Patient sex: F
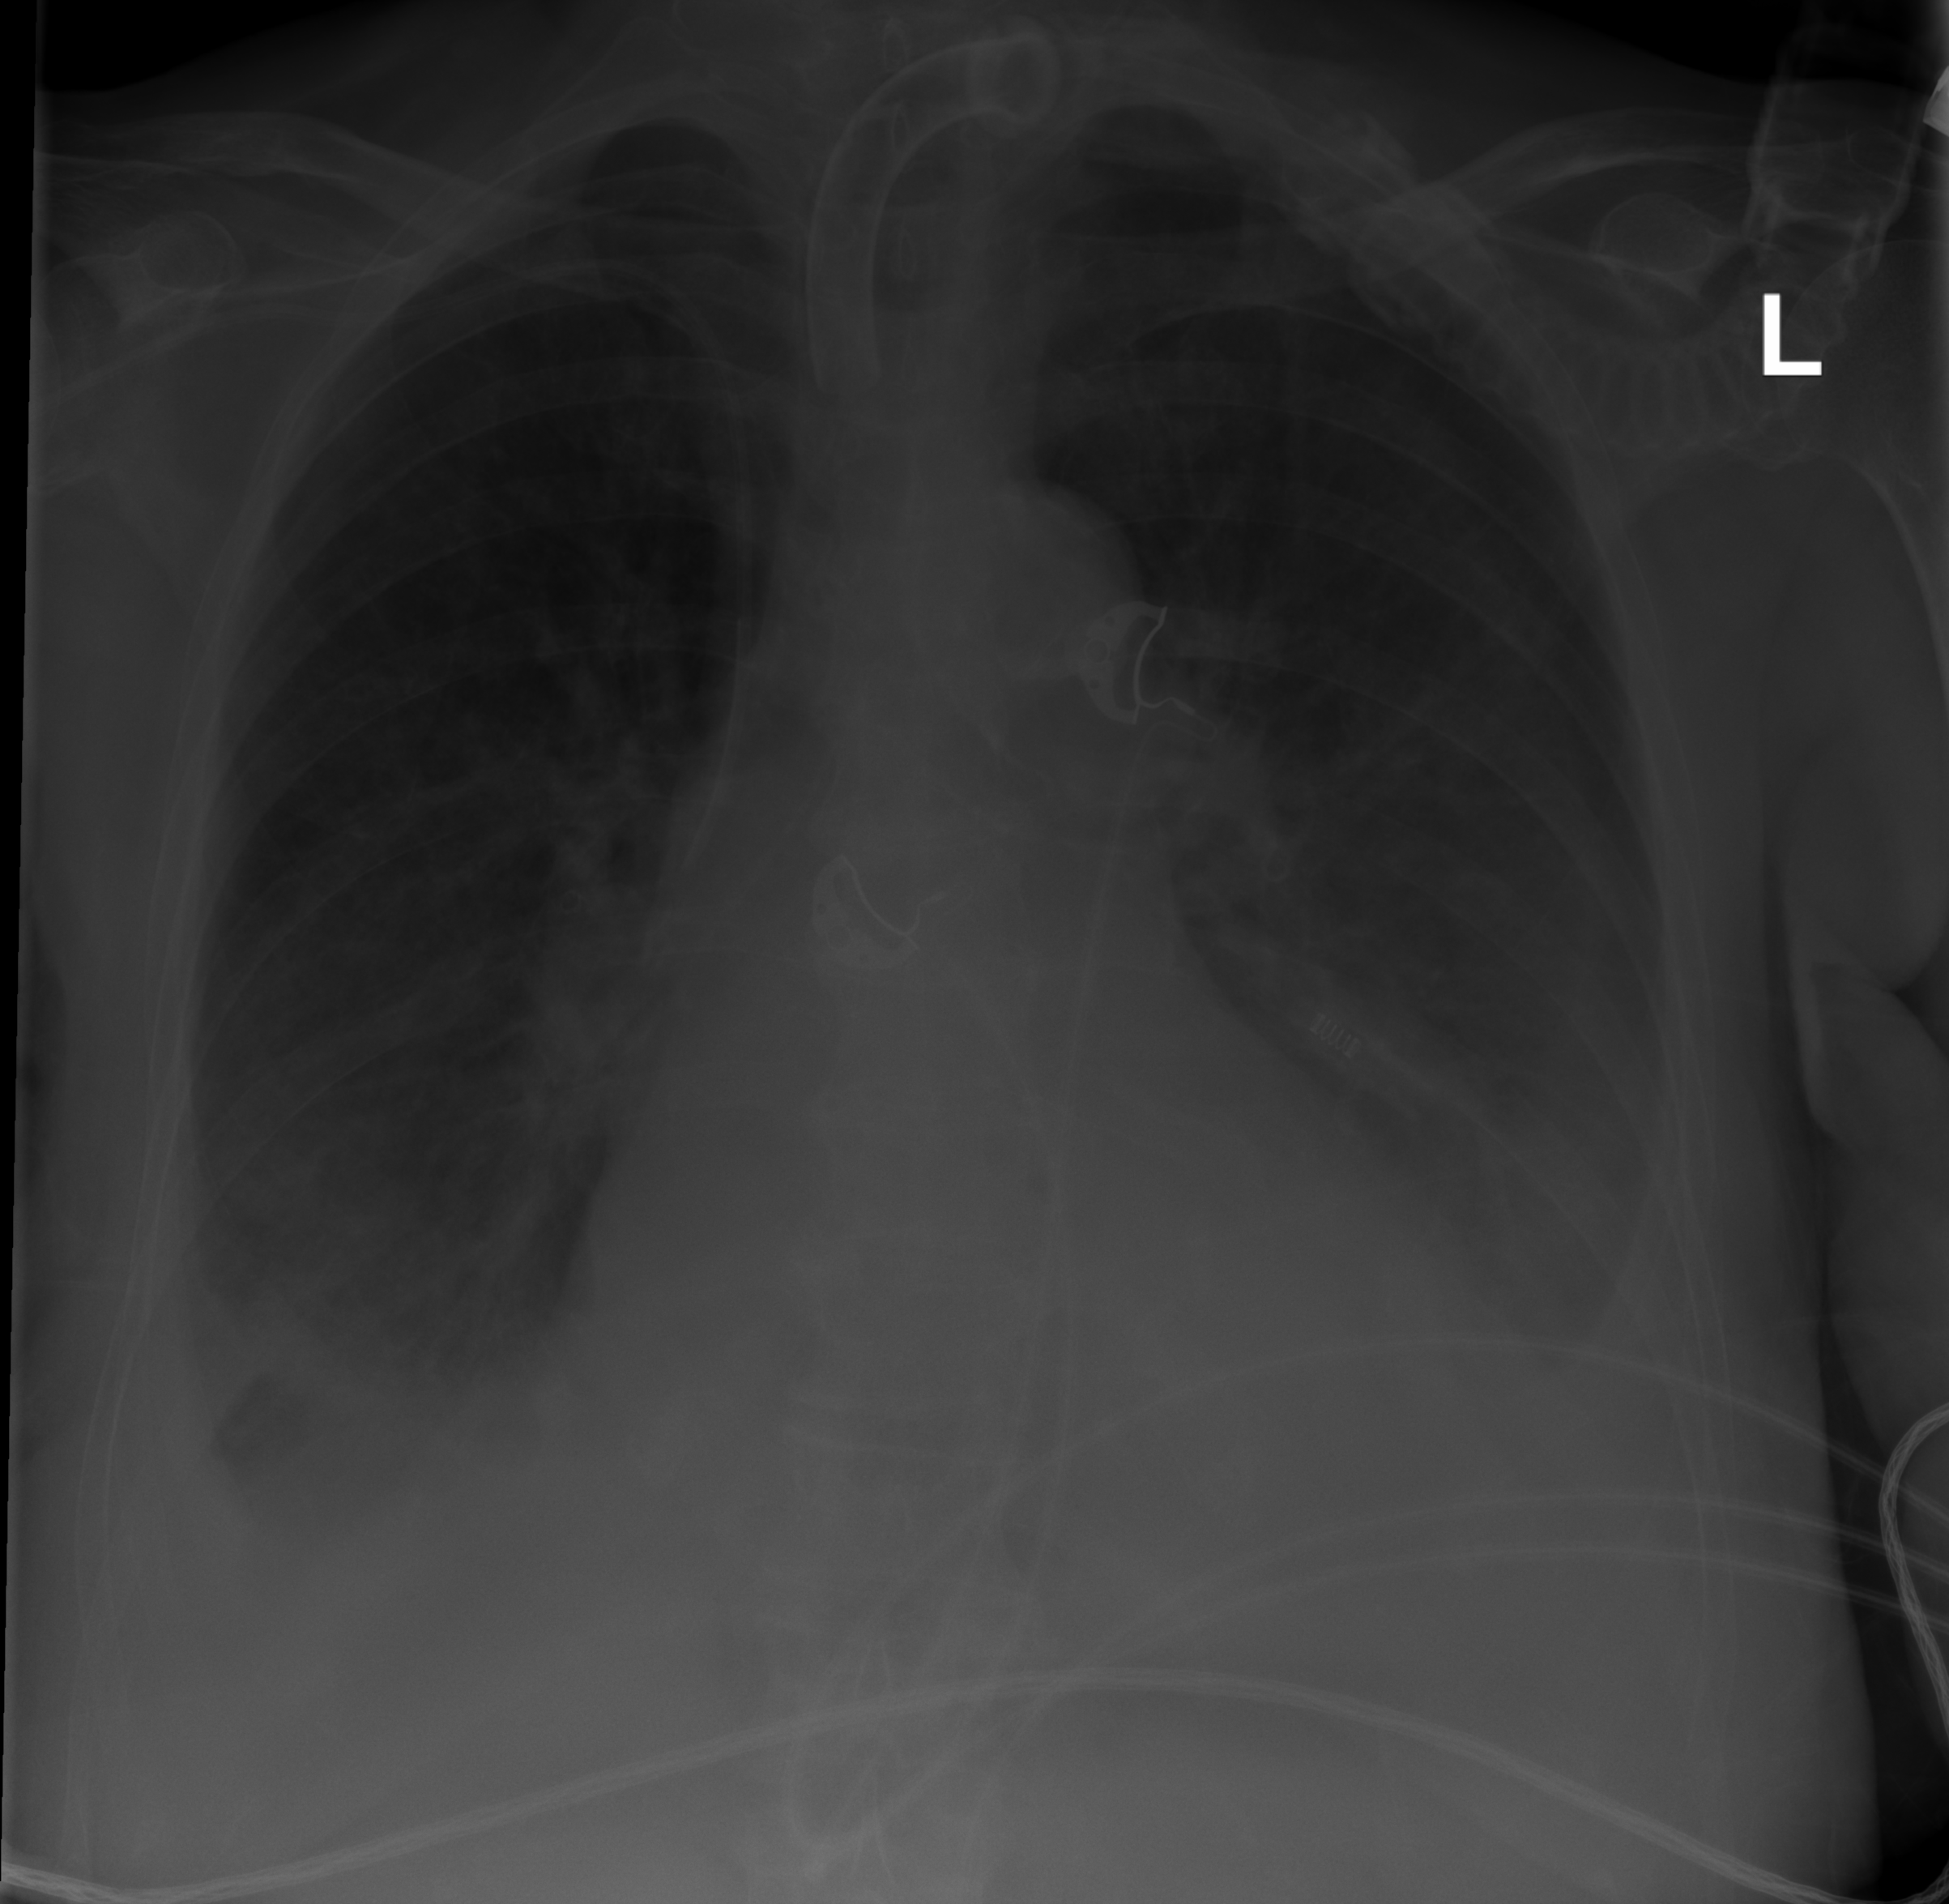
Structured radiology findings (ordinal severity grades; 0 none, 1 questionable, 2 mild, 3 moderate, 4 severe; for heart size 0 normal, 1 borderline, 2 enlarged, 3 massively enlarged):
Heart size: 2
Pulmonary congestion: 0
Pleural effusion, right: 2
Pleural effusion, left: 3
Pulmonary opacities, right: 0
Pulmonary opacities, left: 0
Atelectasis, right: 2
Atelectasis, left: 2